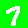
Digit: 7